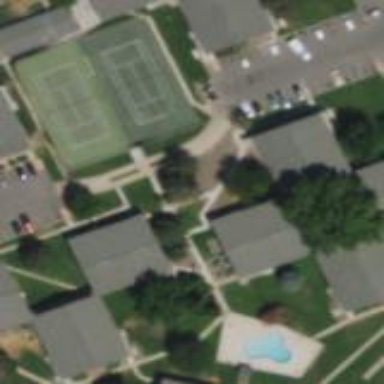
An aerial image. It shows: Tennis court on pitch designated for leisure land.